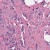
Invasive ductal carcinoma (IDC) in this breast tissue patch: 1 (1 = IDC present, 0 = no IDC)